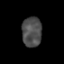
Tissue: skin
Cell type: Endothelial cells
Senescence score: 0.1876
Nuclear area (px): 576
Mean DAPI intensity: 77.863